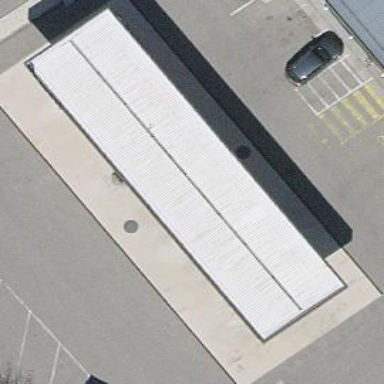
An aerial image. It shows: Flat roof building.